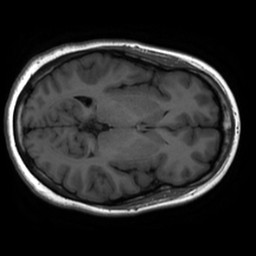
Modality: inplaneT1
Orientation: axial
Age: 19
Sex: female
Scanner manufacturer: ge
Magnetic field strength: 3 T
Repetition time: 2.499 s
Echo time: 0.02513 s